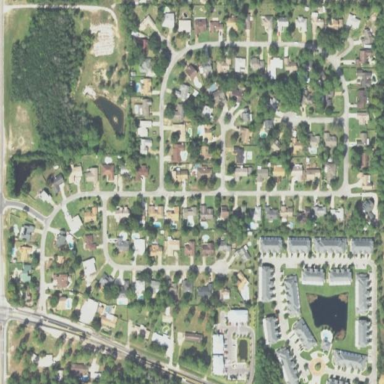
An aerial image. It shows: Single-family residential area.